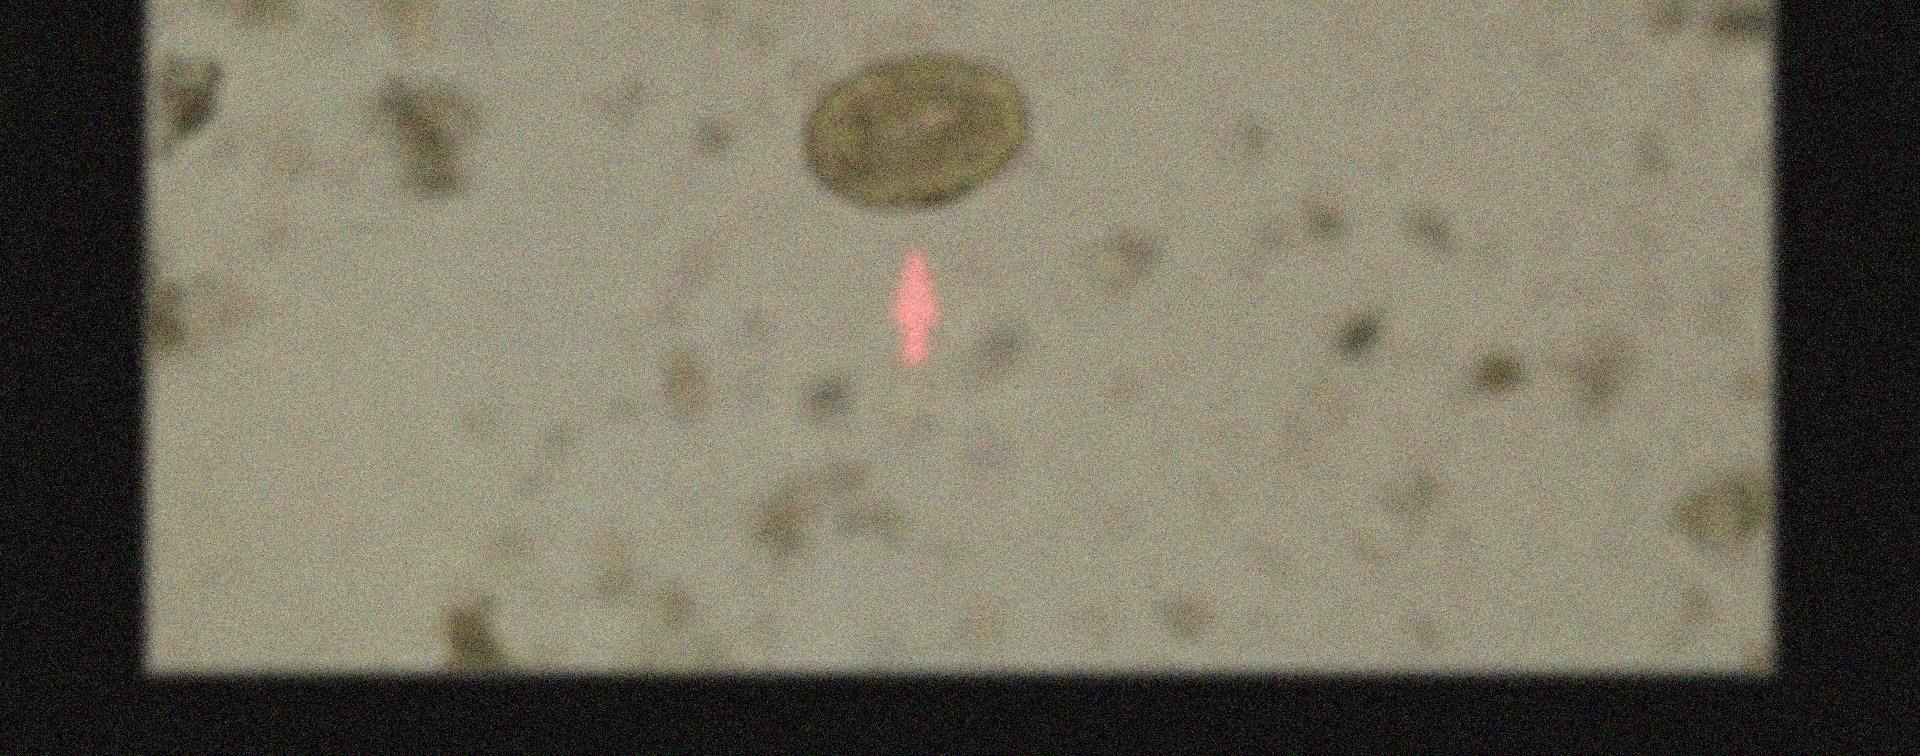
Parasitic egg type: Ascaris lumbricoides